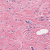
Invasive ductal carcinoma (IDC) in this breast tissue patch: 1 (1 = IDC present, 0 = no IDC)